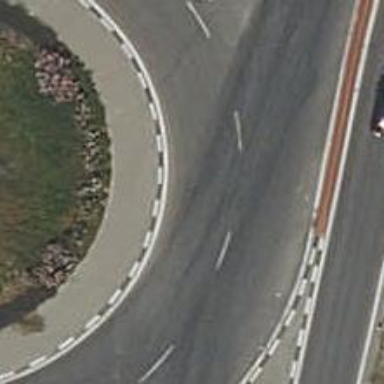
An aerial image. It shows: Tertiary road leading to roundabout junction.